Question: Any idea how to move the UITableViewCell text over so that it doesn't overlap the small image on the left hand side?
here's a screenshot:

thanks for any help
here's my TableCell code:
'''
- (UITableViewCell *)tableView:(UITableView *)tableView1 cellForRowAtIndexPath:(NSIndexPath *)indexPath{
UILabel* nameLb;
UILabel* detailsLb;
UITableViewCell *cell = [tableView1 dequeueReusableCellWithIdentifier:@"log-cell"];
if (cell == nil){
cell = [[[UITableViewCell alloc] initWithFrame:CGRectZero reuseIdentifier:@"log-cell"] autorelease];
UIImage* img = [ImgUtil image:[NSString stringWithFormat:@"butList3_%d.png", [[SelectCategory instance] select] + 1 ]];
UIImageView* bgImage = [[[UIImageView alloc] initWithImage:img ]autorelease];
[cell addSubview:bgImage ];
[cell sendSubviewToBack:bgImage ];
nameLb = [[[UILabel alloc] initWithFrame:CGRectMake(5, 5, 250, 40)] autorelease];
[nameLb setNumberOfLines:4];
[nameLb setBackgroundColor:[UIColor clearColor]];
[nameLb setTextColor:[UIColor whiteColor]];
[nameLb setTag:NAME_TEXT];
[nameLb setFont:[UIFont fontWithName:@"Helvetica-Bold" size:15]];
[nameLb setMinimumFontSize:10];
[cell addSubview:nameLb];
//add UIImage
cell.imageView.image = [UIImage imageNamed:@"shop.png"];
detailsLb = [[[UILabel alloc] initWithFrame:CGRectMake(5, 45, 250, 20)] autorelease];
[detailsLb setBackgroundColor:[UIColor clearColor]];
[detailsLb setTextColor:[UIColor whiteColor]];
[detailsLb setTag:DETAILS_TEXT];
[detailsLb setFont:[UIFont fontWithName:@"Helvetica" size:12]];
[cell addSubview:detailsLb];
}else {
nameLb = (UILabel*)[cell viewWithTag:NAME_TEXT];
detailsLb = (UILabel*)[cell viewWithTag:DETAILS_TEXT];
}
ObjectInfo* obj = [myList objectAtIndex:indexPath.row ] ;
nameLb.text = [obj name];
// cell.textLabel.textColor = [UIColor whiteColor];
// cell.textLabel.font = [UIFont boldSystemFontOfSize:17];
double distance = [ProjUtil getDistanceWithLat1:currentLocation.latitude long1:currentLocation.longitude lat2:obj.location.latitude long2:obj.location.longitude];
detailsLb.text = [NSString stringWithFormat:@"%.2f miles", [ProjUtil kmToMi:distance]];
// cell.detailTextLabel.textColor = [UIColor whiteColor];
// cell.detailTextLabel.font = [UIFont systemFontOfSize:15];
[cell setSelectionStyle:UITableViewCellSelectionStyleNone];
[cell setBackgroundColor:[UIColor clearColor]];
///[cell setAccessoryType:UITableViewCellAccessoryDisclosureIndicator];
return cell;
}
'''
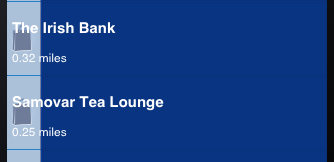
Answer: When you create the label you are positioning them with this line:
'''
detailsLb = [[[UILabel alloc] initWithFrame:CGRectMake(5, 45, 250, 20)] autorelease];
'''
This sets the frame of your label. CGRectMake is a function that gives you a CGRect, in this case with origin (5,45), width 250 and height 20.
If you want to move the labels over to the right, increase the x value of your frame (the 5 in the CGRectMake call above).